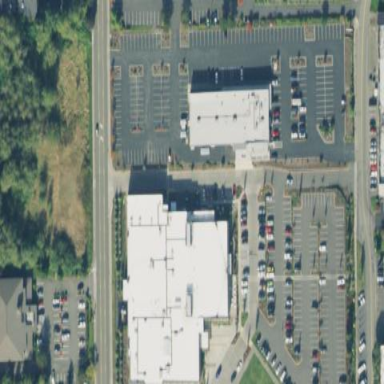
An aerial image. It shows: Sports center building.